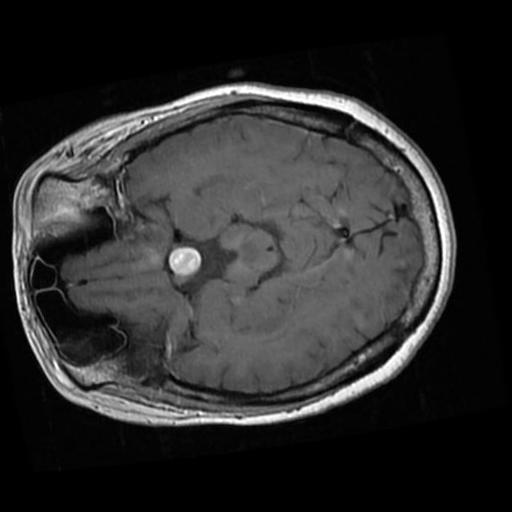
Label: brain_tumor